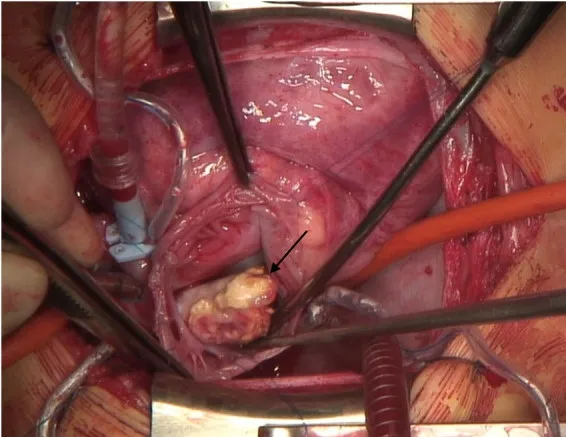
Visible thrombus in the right atrium after atriotomy (patient 1).
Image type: medical_photograph (other_medical_photograph)